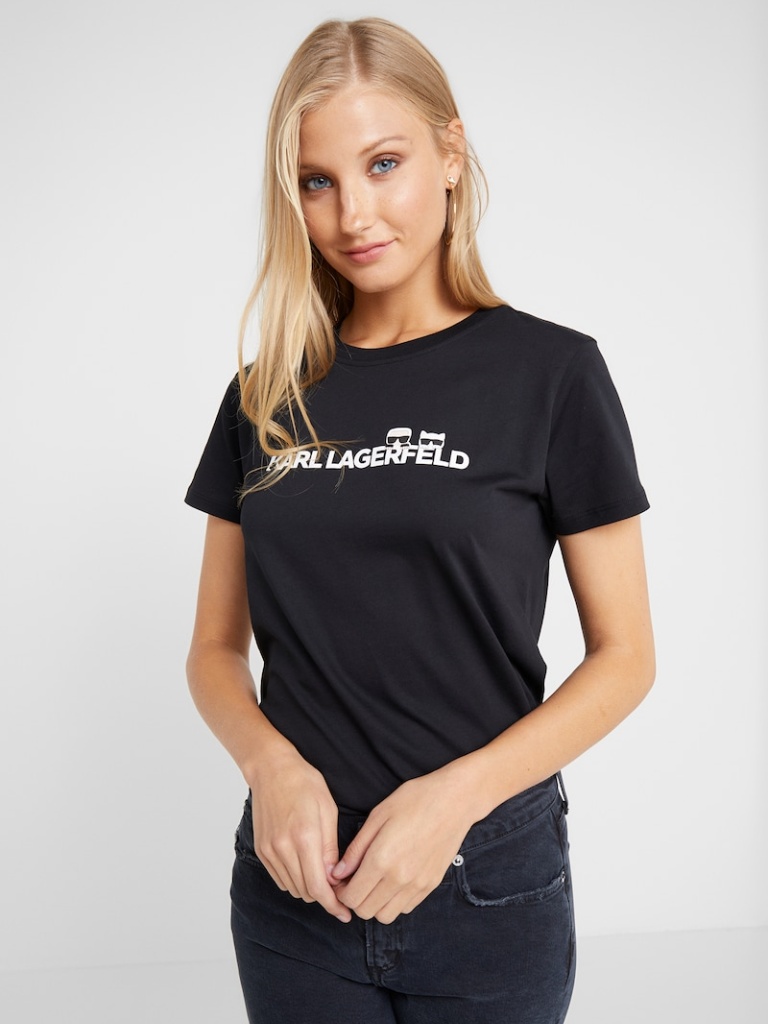
cotton tight short sleeve hip length Untucked crew t-shirt